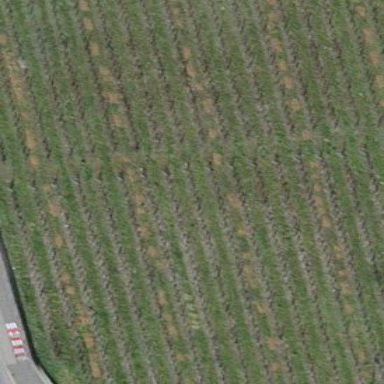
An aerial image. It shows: Beautiful vineyard in the countryside.